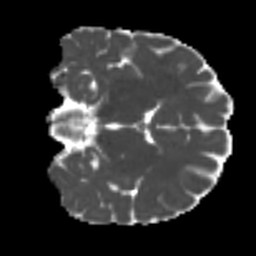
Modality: MD
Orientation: coronal
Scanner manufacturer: siemens
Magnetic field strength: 3 T
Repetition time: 4 s
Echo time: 0.0594 s